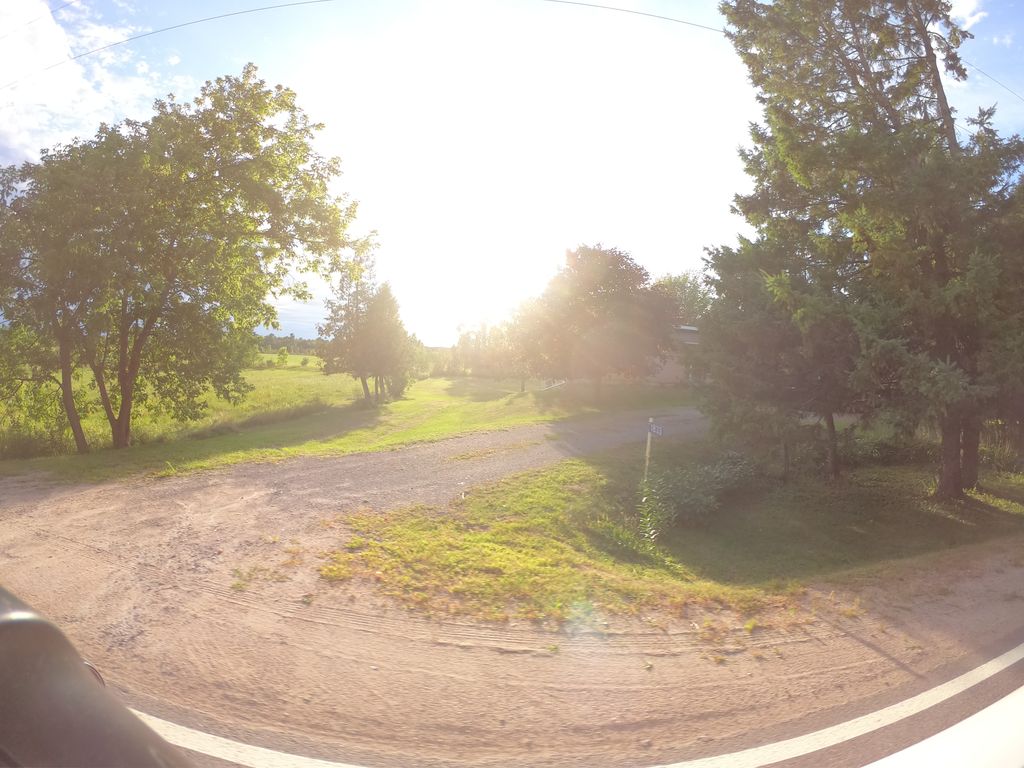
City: ottawa-gatineau